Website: apple
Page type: billing-address
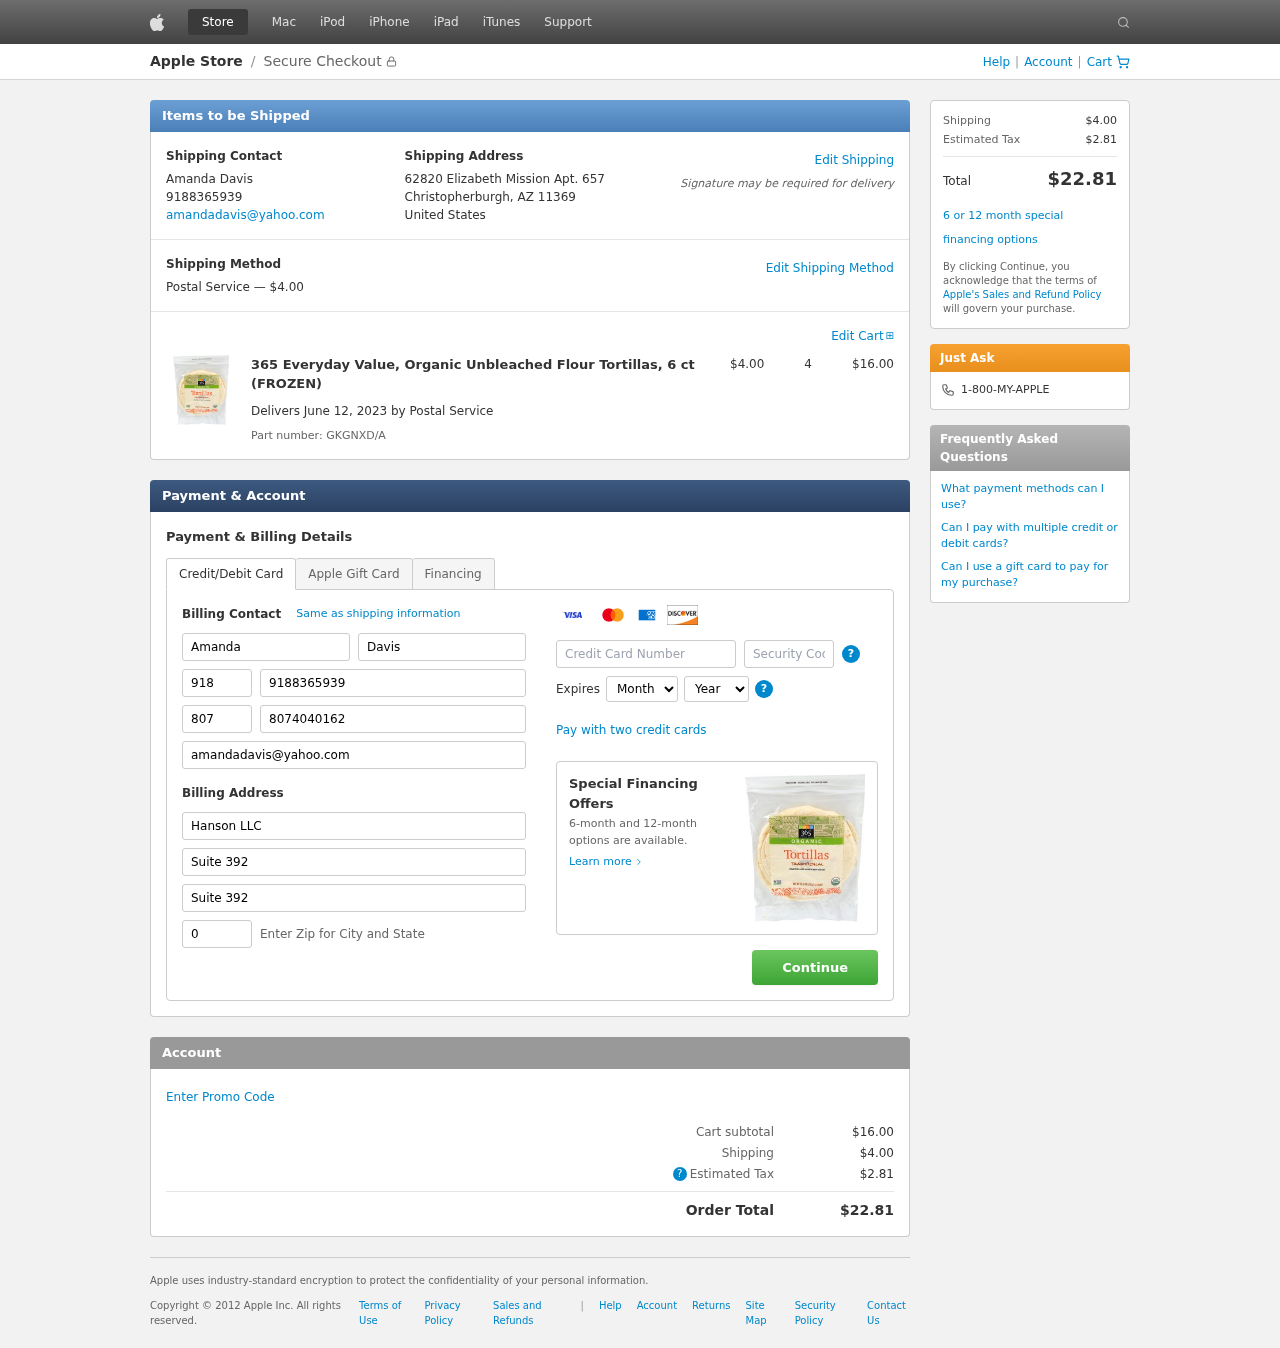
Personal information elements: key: PII_CARD_CVV
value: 733
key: PII_CARD_EXPIRY_MONTH
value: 04
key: PII_CARD_EXPIRY_YEAR
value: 29
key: PII_CARD_NUMBER
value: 4831 9753 0058 1022
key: PII_CITY_STATE_ZIP
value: Christopherburgh, AZ 11369
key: PII_COMPANY
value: Hanson LLC
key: PII_COUNTRY
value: United States
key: PII_EMAIL
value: amandadavis@yahoo.com
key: PII_FIRSTNAME
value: Amanda
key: PII_FULLNAME
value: Amanda Davis
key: PII_LASTNAME
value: Davis
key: PII_PHONE
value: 9188365939
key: PII_PHONE_ALT
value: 8074040162
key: PII_PHONE_ALT_AREA
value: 807
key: PII_PHONE_AREA
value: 918
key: PII_POSTCODE2
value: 01039
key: PII_STREET
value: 62820 Elizabeth Mission Apt. 657
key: PII_STREET2
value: Suite 392
Product elements: key: PRODUCT1_NAME
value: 365 Everyday Value, Organic Unbleached Flour Tortillas, 6 ct (FROZEN)
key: PRODUCT1_PRICE
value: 4
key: PRODUCT1_QUANTITY
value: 4
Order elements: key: ORDER_SHIPPING_COST
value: $4.00
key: ORDER_SUBTOTAL
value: $16.00
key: ORDER_DELIVERY_DATE
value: June 12, 2023
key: ORDER_PART_NUMBER
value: GKGNXD/A
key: ORDER_TAX
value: $2.81
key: ORDER_TOTAL
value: $22.81